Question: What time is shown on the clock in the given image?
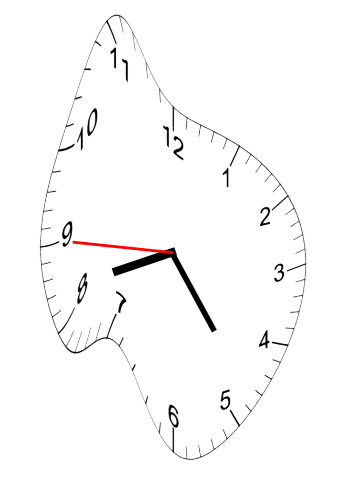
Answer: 08:23:45